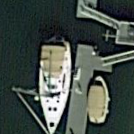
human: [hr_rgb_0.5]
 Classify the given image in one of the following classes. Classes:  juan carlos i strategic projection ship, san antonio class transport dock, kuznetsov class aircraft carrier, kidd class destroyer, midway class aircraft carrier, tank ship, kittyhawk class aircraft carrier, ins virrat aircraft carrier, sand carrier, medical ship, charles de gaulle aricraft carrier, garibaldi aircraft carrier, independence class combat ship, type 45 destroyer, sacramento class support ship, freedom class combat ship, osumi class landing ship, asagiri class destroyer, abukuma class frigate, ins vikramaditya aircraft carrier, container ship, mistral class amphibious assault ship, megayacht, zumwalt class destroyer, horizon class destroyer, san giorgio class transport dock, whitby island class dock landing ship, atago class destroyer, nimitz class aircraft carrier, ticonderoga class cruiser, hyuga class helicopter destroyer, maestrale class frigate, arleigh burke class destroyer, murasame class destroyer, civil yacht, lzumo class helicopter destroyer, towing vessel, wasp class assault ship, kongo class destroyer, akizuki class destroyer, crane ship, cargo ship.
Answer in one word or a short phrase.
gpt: Civil yacht